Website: crate-barrel
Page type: receipt
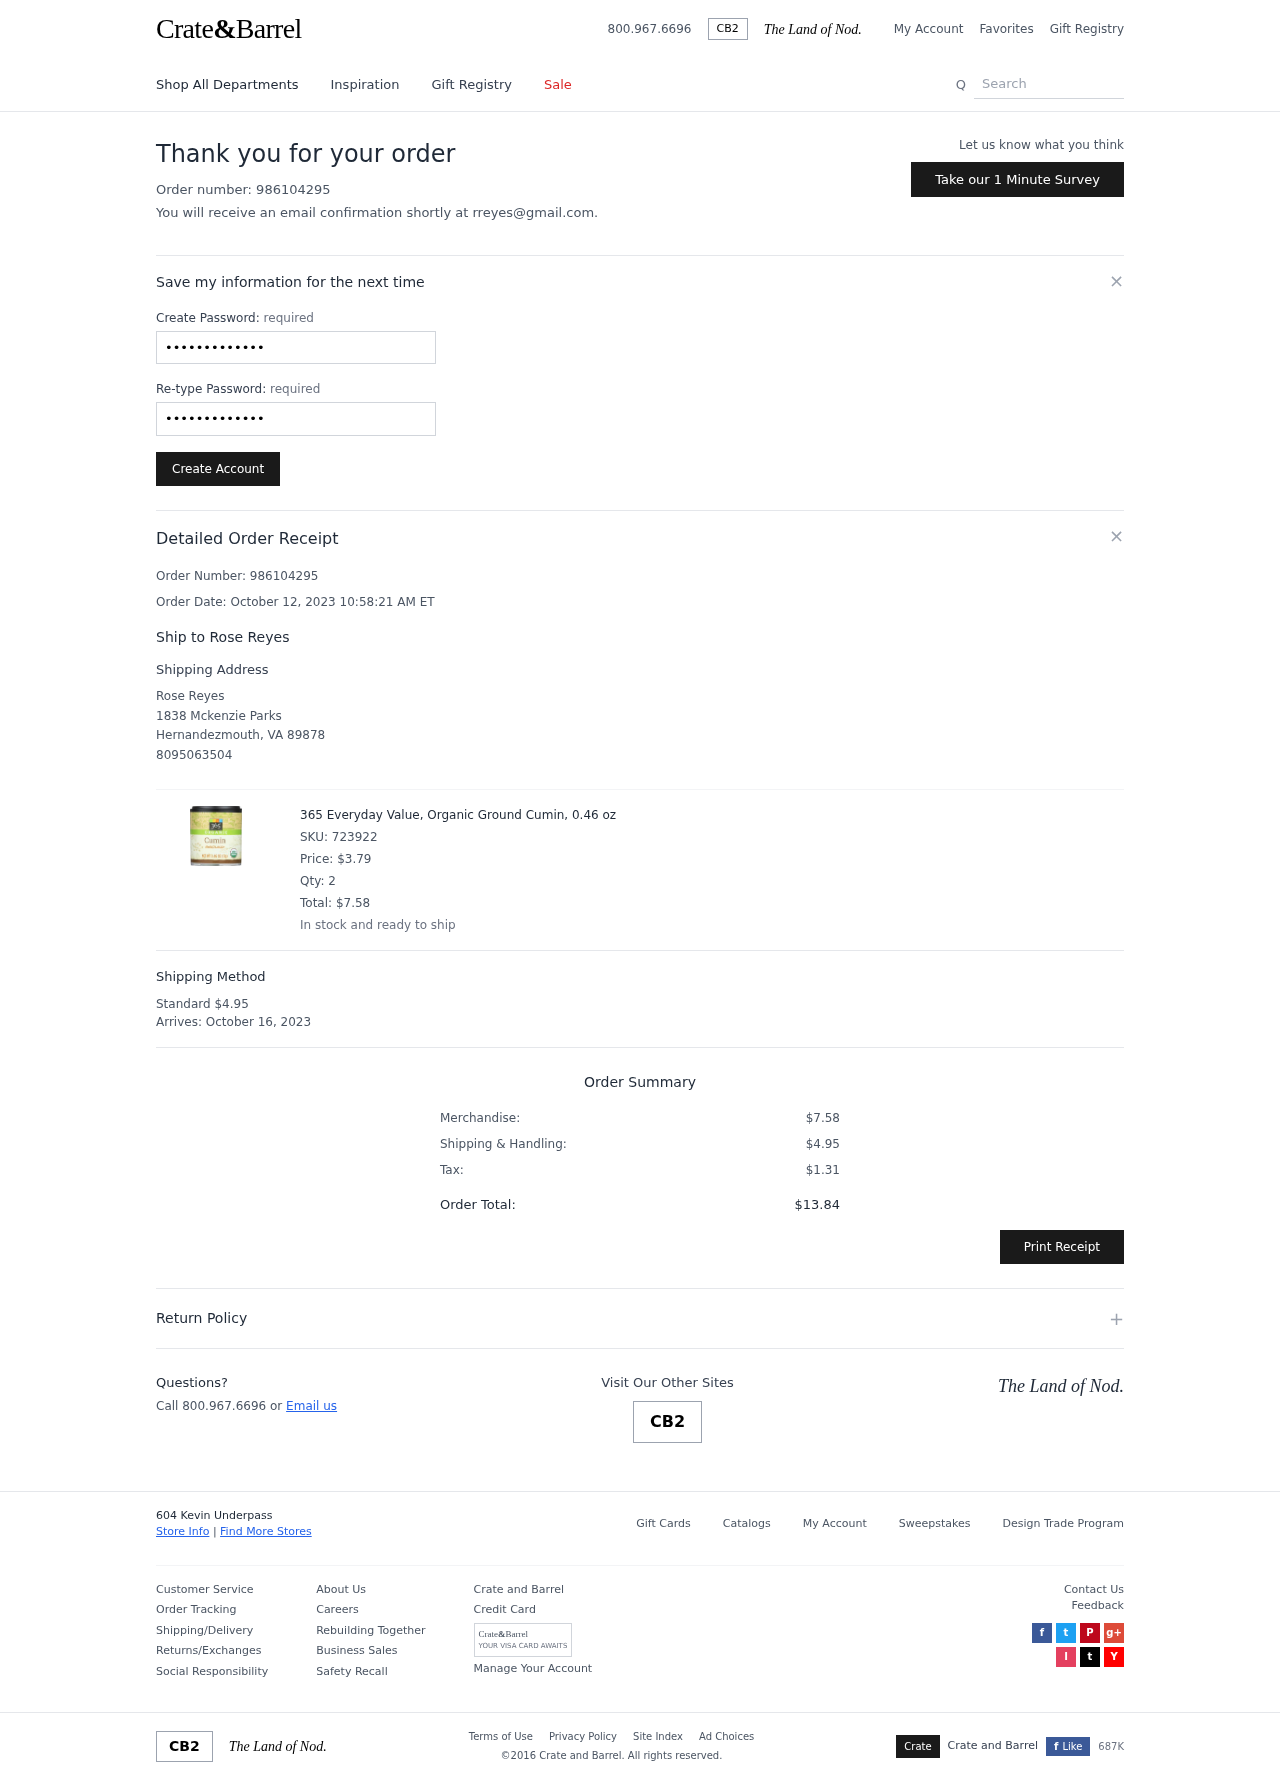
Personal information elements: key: PII_CITY
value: Hernandezmouth
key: PII_EMAIL
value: rreyes@gmail.com
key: PII_FULLNAME
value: Rose Reyes
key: PII_FULLNAME
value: Ship to Rose Reyes
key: PII_PHONE
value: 8095063504
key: PII_POSTCODE
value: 89878
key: PII_STATE_ABBR
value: VA
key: PII_STREET
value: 1838 Mckenzie Parks
Product elements: key: PRODUCT1_NAME
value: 365 Everyday Value, Organic Ground Cumin, 0.46 oz
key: PRODUCT1_PRICE
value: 3.79
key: PRODUCT1_QUANTITY
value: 2
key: PRODUCT1_SKU
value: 723922
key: PRODUCT1_TOTAL
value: $7.58
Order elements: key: ORDER_ID
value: Order Number: 986104295
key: ORDER_ID
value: Order number: 986104295
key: ORDER_DATE
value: Order Date: October 12, 2023 10:58:21 AM ET
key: ORDER_SHIPPING_COST
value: $4.95
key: ORDER_DELIVERY_DATE
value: October 16, 2023
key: ORDER_SUBTOTAL
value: $7.58
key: ORDER_TAX
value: $1.31
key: ORDER_TOTAL
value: $13.84
Search elements: key: HEADER_SEARCH
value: Search